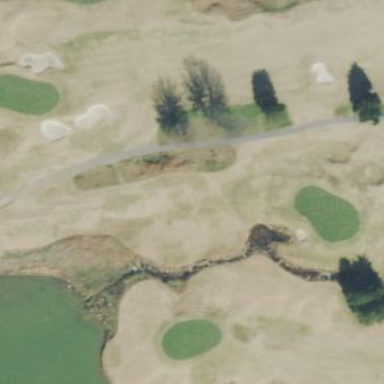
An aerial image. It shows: Scenic golf fairway.